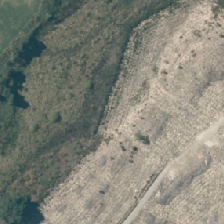
Land cover: harvested_forest